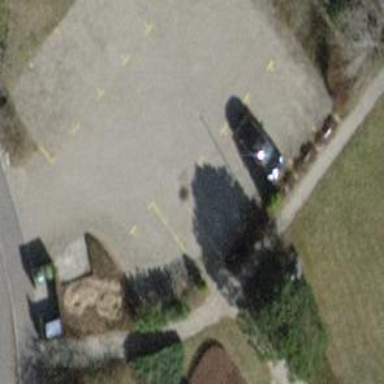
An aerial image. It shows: Parking aisle designated as service road.